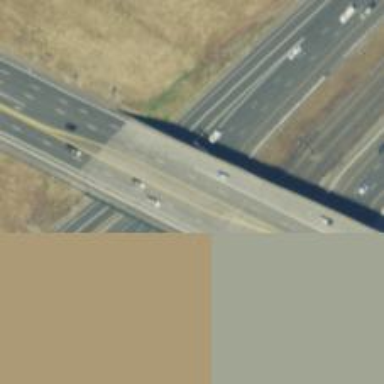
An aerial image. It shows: Primary highway with bridge. The sidewalk is on the left side.